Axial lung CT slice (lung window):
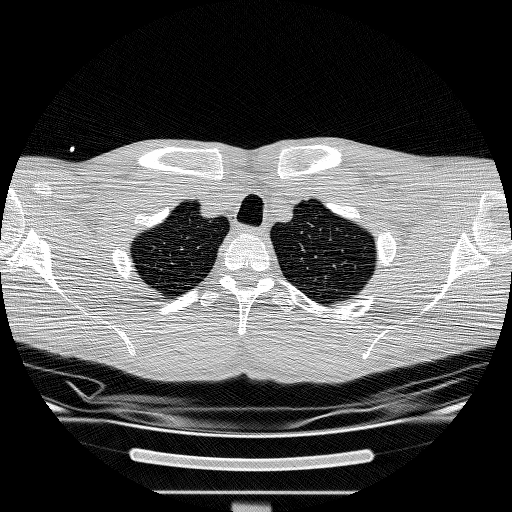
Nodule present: no